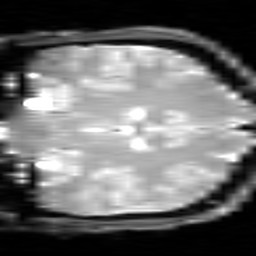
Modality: inplaneT2
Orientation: coronal
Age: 19
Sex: male